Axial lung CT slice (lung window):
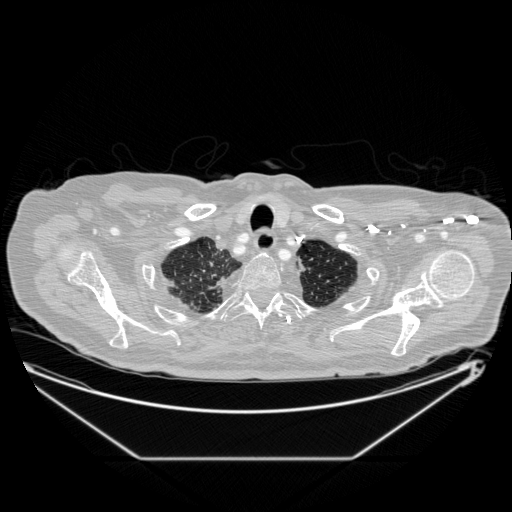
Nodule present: no